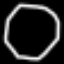
Label: octagon